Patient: sex F, age 53
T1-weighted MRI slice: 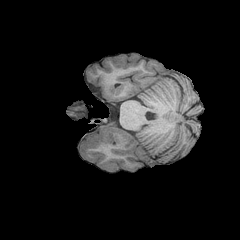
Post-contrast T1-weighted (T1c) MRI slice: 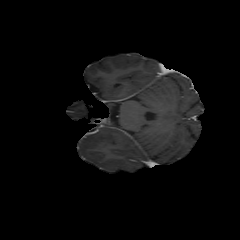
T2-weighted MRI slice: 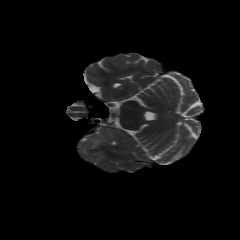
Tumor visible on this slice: yes
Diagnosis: Astrocytoma, IDH-wildtype
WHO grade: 3